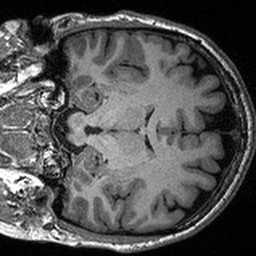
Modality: T1w
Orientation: coronal
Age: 34
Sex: female